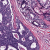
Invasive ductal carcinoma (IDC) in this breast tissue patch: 0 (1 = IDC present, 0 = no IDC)